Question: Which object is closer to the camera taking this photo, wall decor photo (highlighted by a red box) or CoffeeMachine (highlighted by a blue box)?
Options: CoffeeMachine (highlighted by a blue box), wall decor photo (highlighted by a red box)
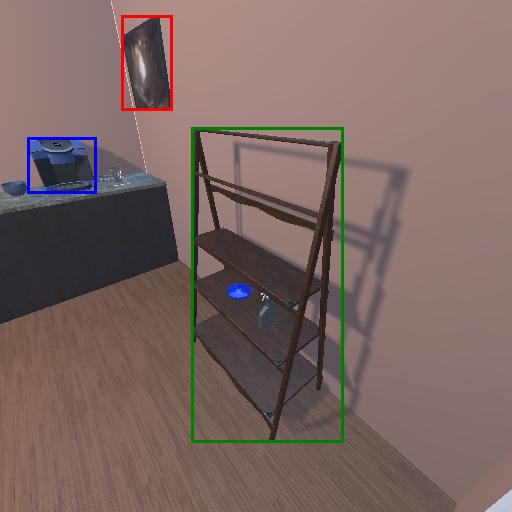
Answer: CoffeeMachine (highlighted by a blue box)